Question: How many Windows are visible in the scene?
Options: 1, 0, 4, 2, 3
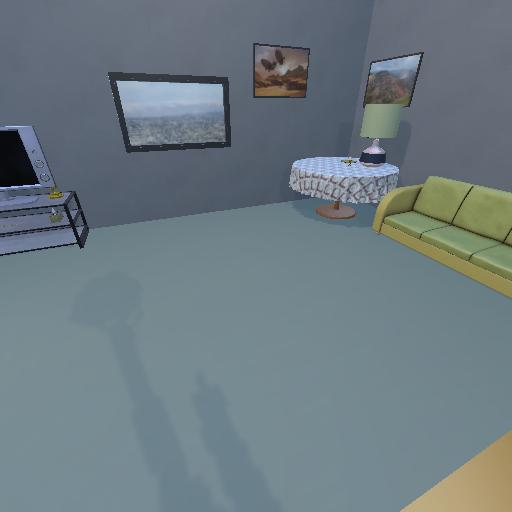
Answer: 1